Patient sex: F
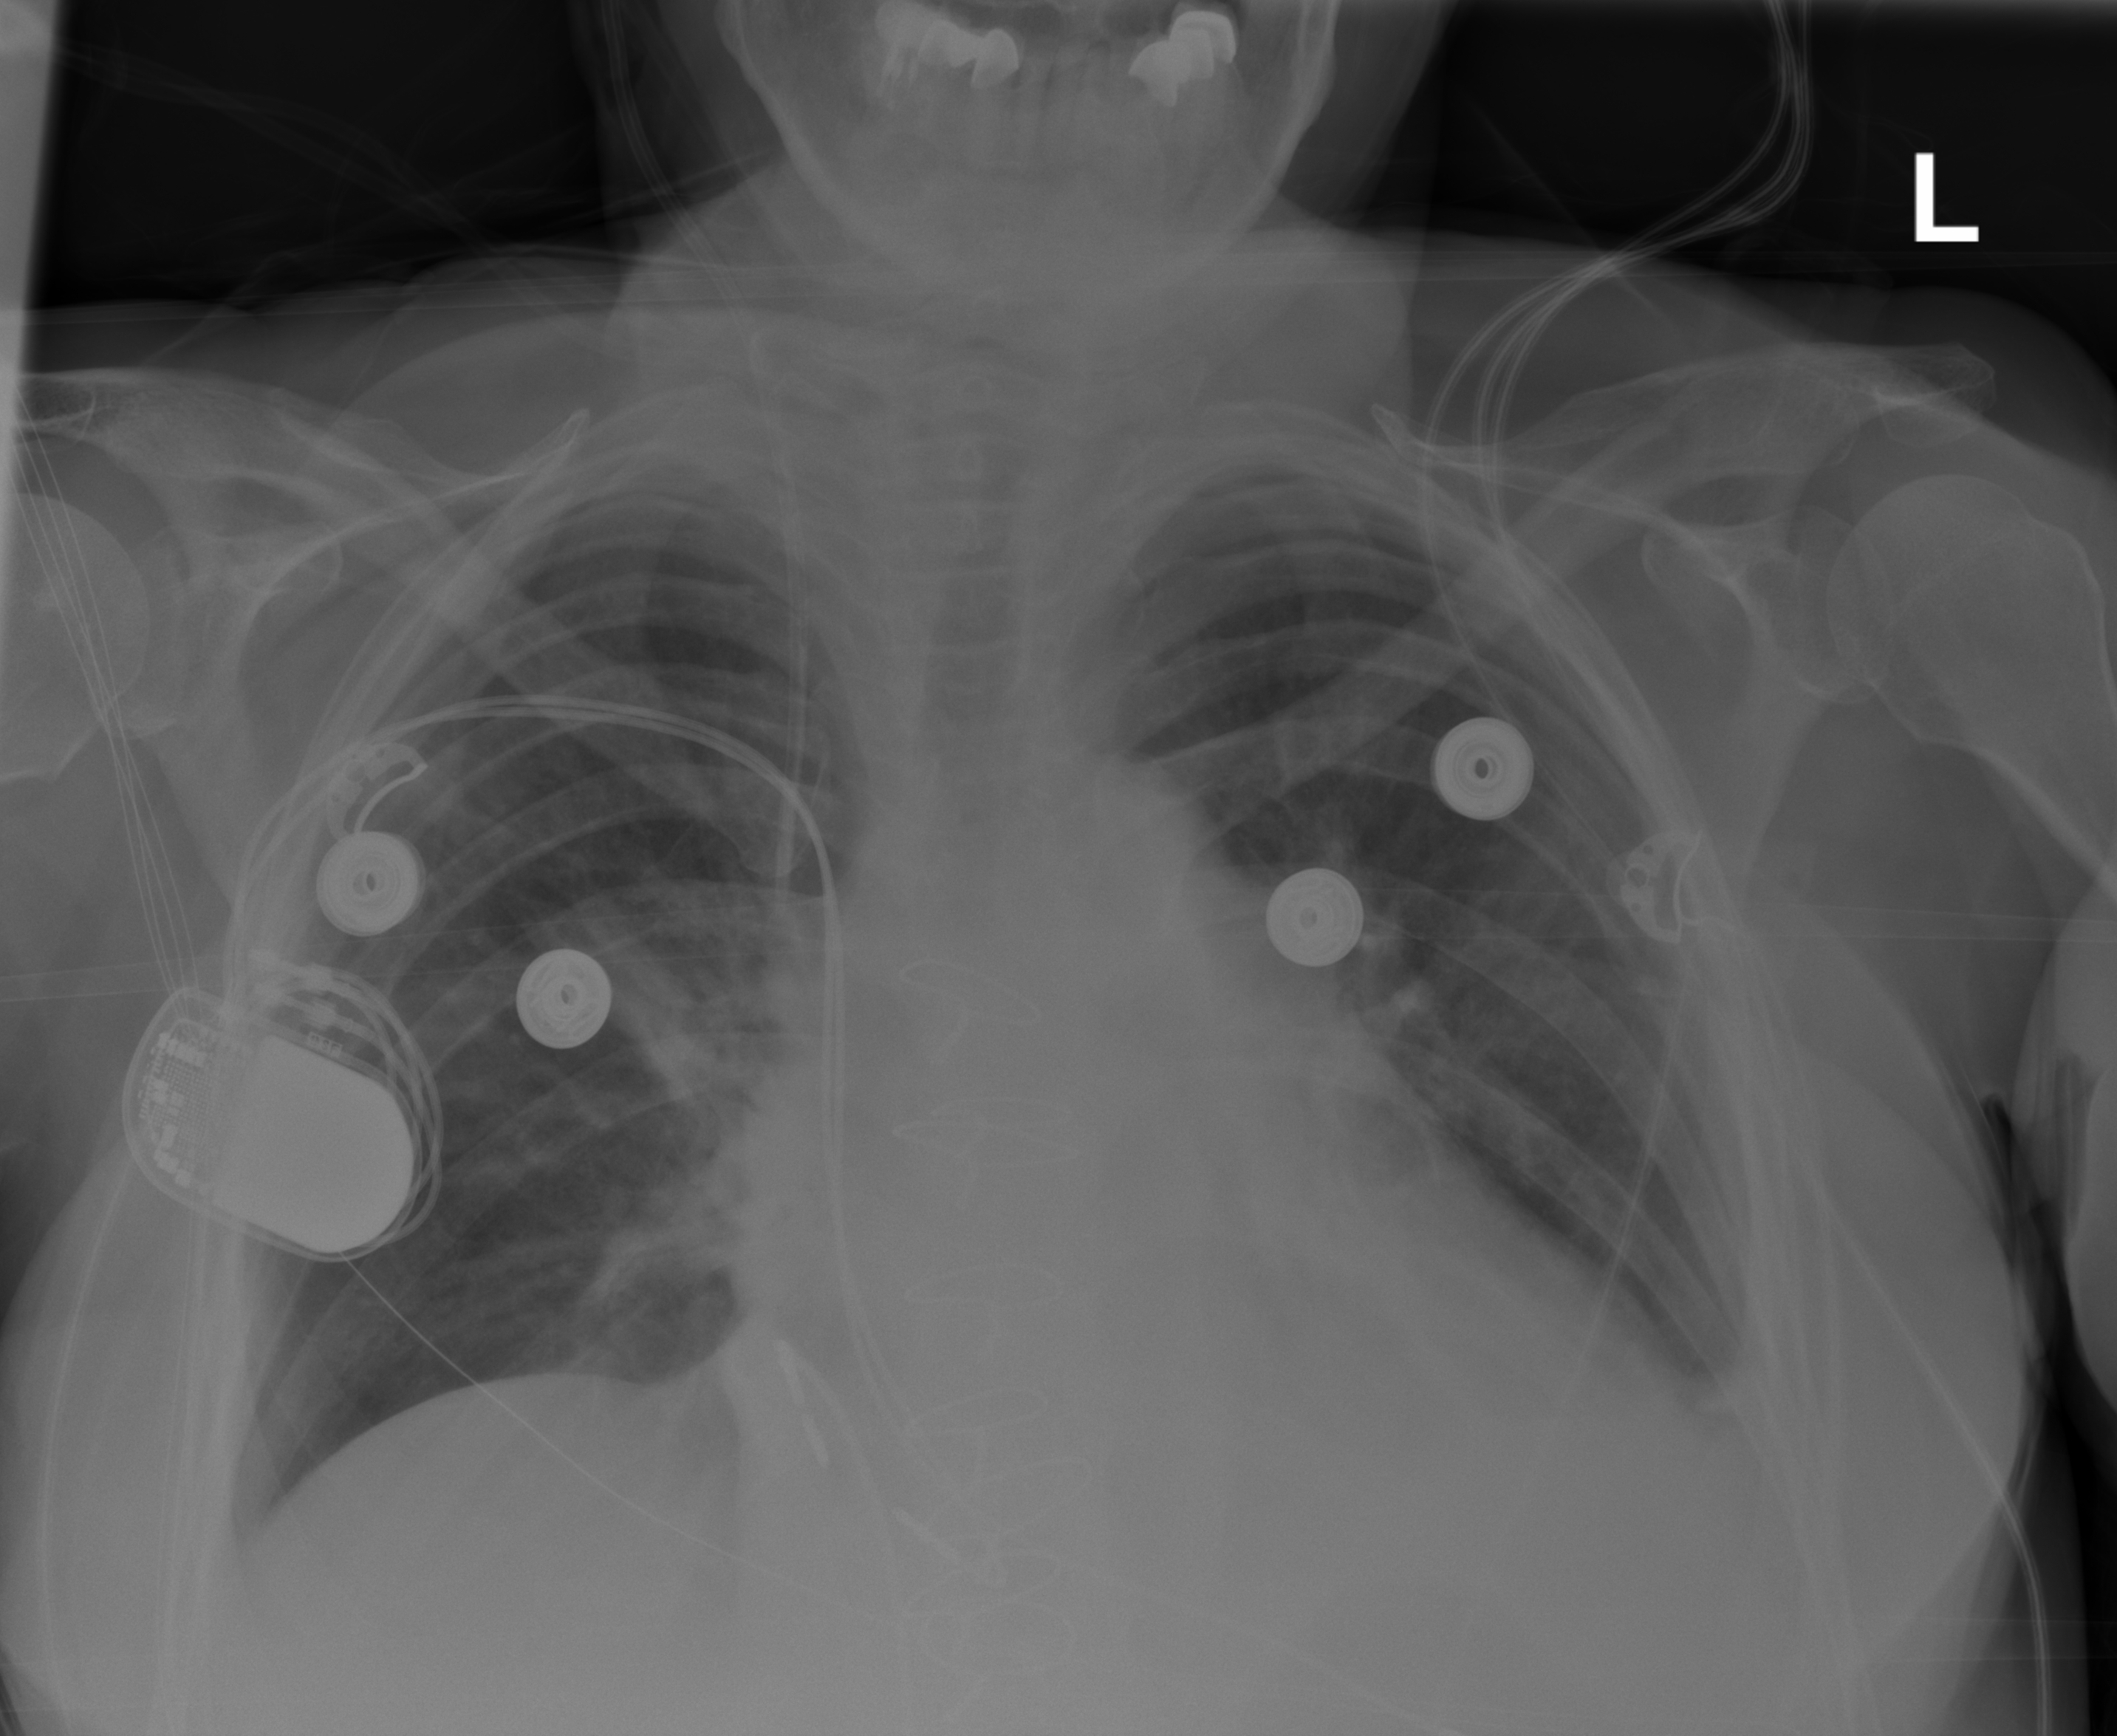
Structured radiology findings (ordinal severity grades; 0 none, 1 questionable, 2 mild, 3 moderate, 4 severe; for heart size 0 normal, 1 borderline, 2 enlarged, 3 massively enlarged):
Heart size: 2
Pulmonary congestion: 0
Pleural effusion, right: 0
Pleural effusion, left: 1
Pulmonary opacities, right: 2
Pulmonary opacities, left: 0
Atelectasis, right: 2
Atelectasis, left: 2